Question: I'm creating a date range picker in jQuery and tie it to an input text field.
the code goes like this:
'''
<!DOCTYPE html>
<html>
<head>
<link href="http://ajax.googleapis.com/ajax/libs/jqueryui/1.8/themes/base/jquery-ui.css" rel="stylesheet" type="text/css"/>
<script src="http://ajax.googleapis.com/ajax/libs/jquery/1.5/jquery.min.js"></script>
<script src="http://ajax.googleapis.com/ajax/libs/jqueryui/1.8/jquery-ui.min.js"></script>
<script>
$(document).ready(function() {
$("#datepicker").datepicker();
});
</script>
</head>
<body style="font-size:62.5%;">
<form action="sample.php" method="post">
Start Date: <input type="text" name="startdate" id="datepicker"/>
End Date: <input type="text" name="enddate" id="datepicker"/>
<input type="submit" />
</form>
</body>
</html>
'''
Data seems to be working FOR the START DATE input text field. When I select the start date field, the calendar appears:

But when I click on the END DATE input text field, the calendar never appears. I need to select dates START and END by using that calendar.
Something must be wrong on my code. Can anyone tell me?
Thanks!
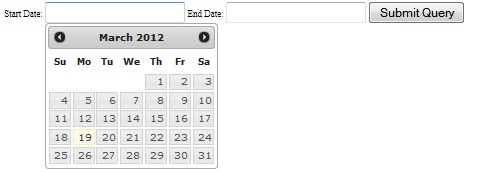
Answer: Hiya So you have 2 element start and end date with same 'id = datepicker' which is incorrect.
see this for example: <URL>
Solution:
Please initialize for both the input boxes,
'''
$(document).ready(function() {
$("#start_datepicker").datepicker();
$("#end_datepicker").datepicker();
});
'''
HTML
'''
Start Date: <input type="text" name="startdate" id="start_datepicker"/>
End Date: <input type="text" name="enddate" id="end_datepicker"/>
'''
Hope it helps,
cheers